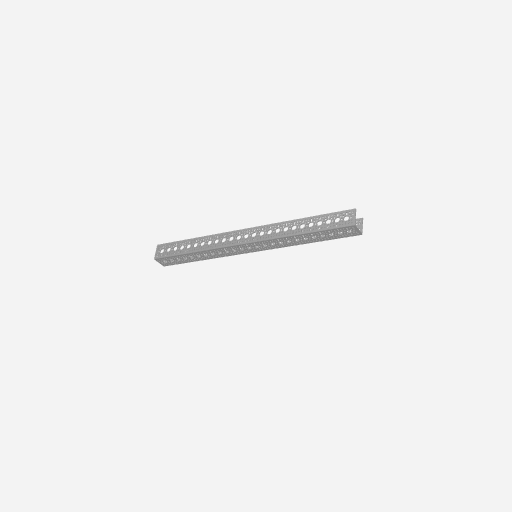
Part: UChannel25H